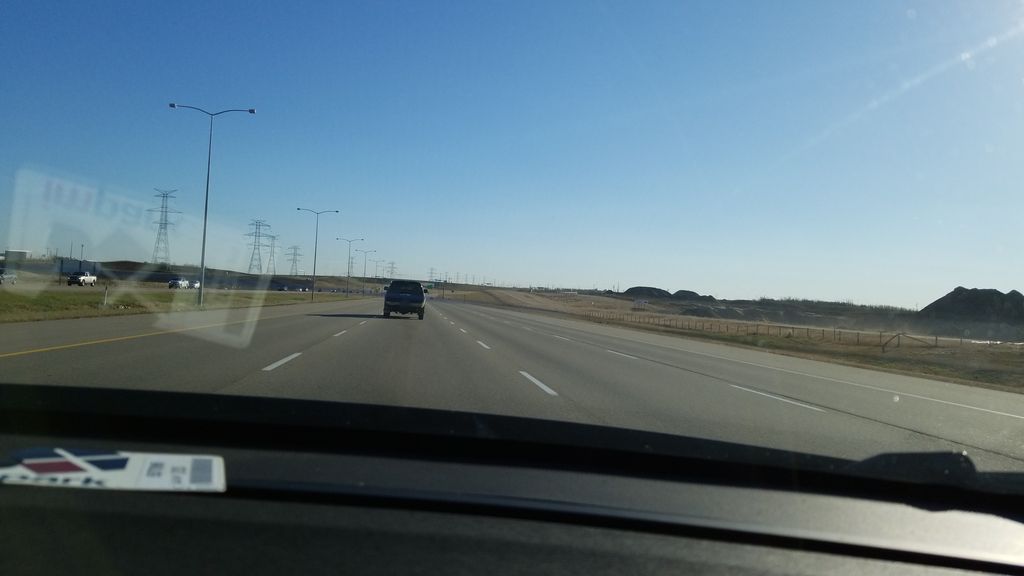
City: edmonton